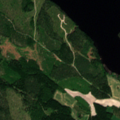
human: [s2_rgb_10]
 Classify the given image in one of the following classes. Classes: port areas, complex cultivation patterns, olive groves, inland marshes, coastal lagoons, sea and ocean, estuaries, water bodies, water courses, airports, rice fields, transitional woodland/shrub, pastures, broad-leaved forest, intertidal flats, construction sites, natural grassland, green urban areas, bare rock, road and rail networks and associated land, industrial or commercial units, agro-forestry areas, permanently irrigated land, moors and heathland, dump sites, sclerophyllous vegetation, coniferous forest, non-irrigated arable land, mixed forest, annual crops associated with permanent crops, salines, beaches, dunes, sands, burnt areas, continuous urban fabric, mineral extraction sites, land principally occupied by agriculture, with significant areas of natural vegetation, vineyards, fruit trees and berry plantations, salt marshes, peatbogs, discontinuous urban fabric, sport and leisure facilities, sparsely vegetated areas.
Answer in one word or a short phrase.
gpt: land principally occupied by agriculture, with significant areas of natural vegetation, coniferous forest, mixed forest, water bodies